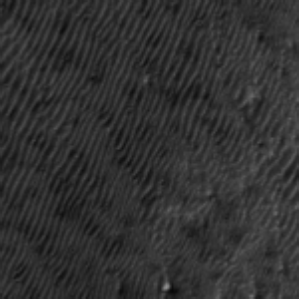
Label: frost